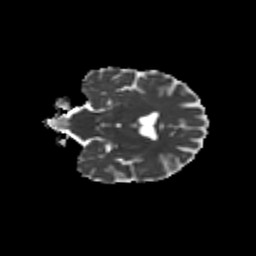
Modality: MD
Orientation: coronal
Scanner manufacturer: siemens
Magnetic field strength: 3 T
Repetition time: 9.2 s
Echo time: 0.084 s